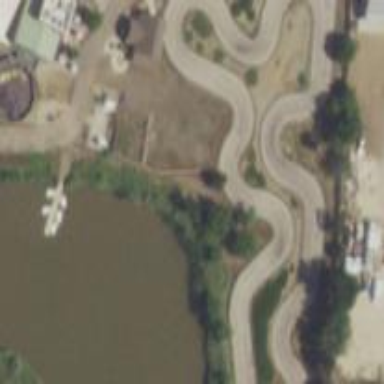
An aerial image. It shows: Karting raceway for sports activities.